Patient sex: F
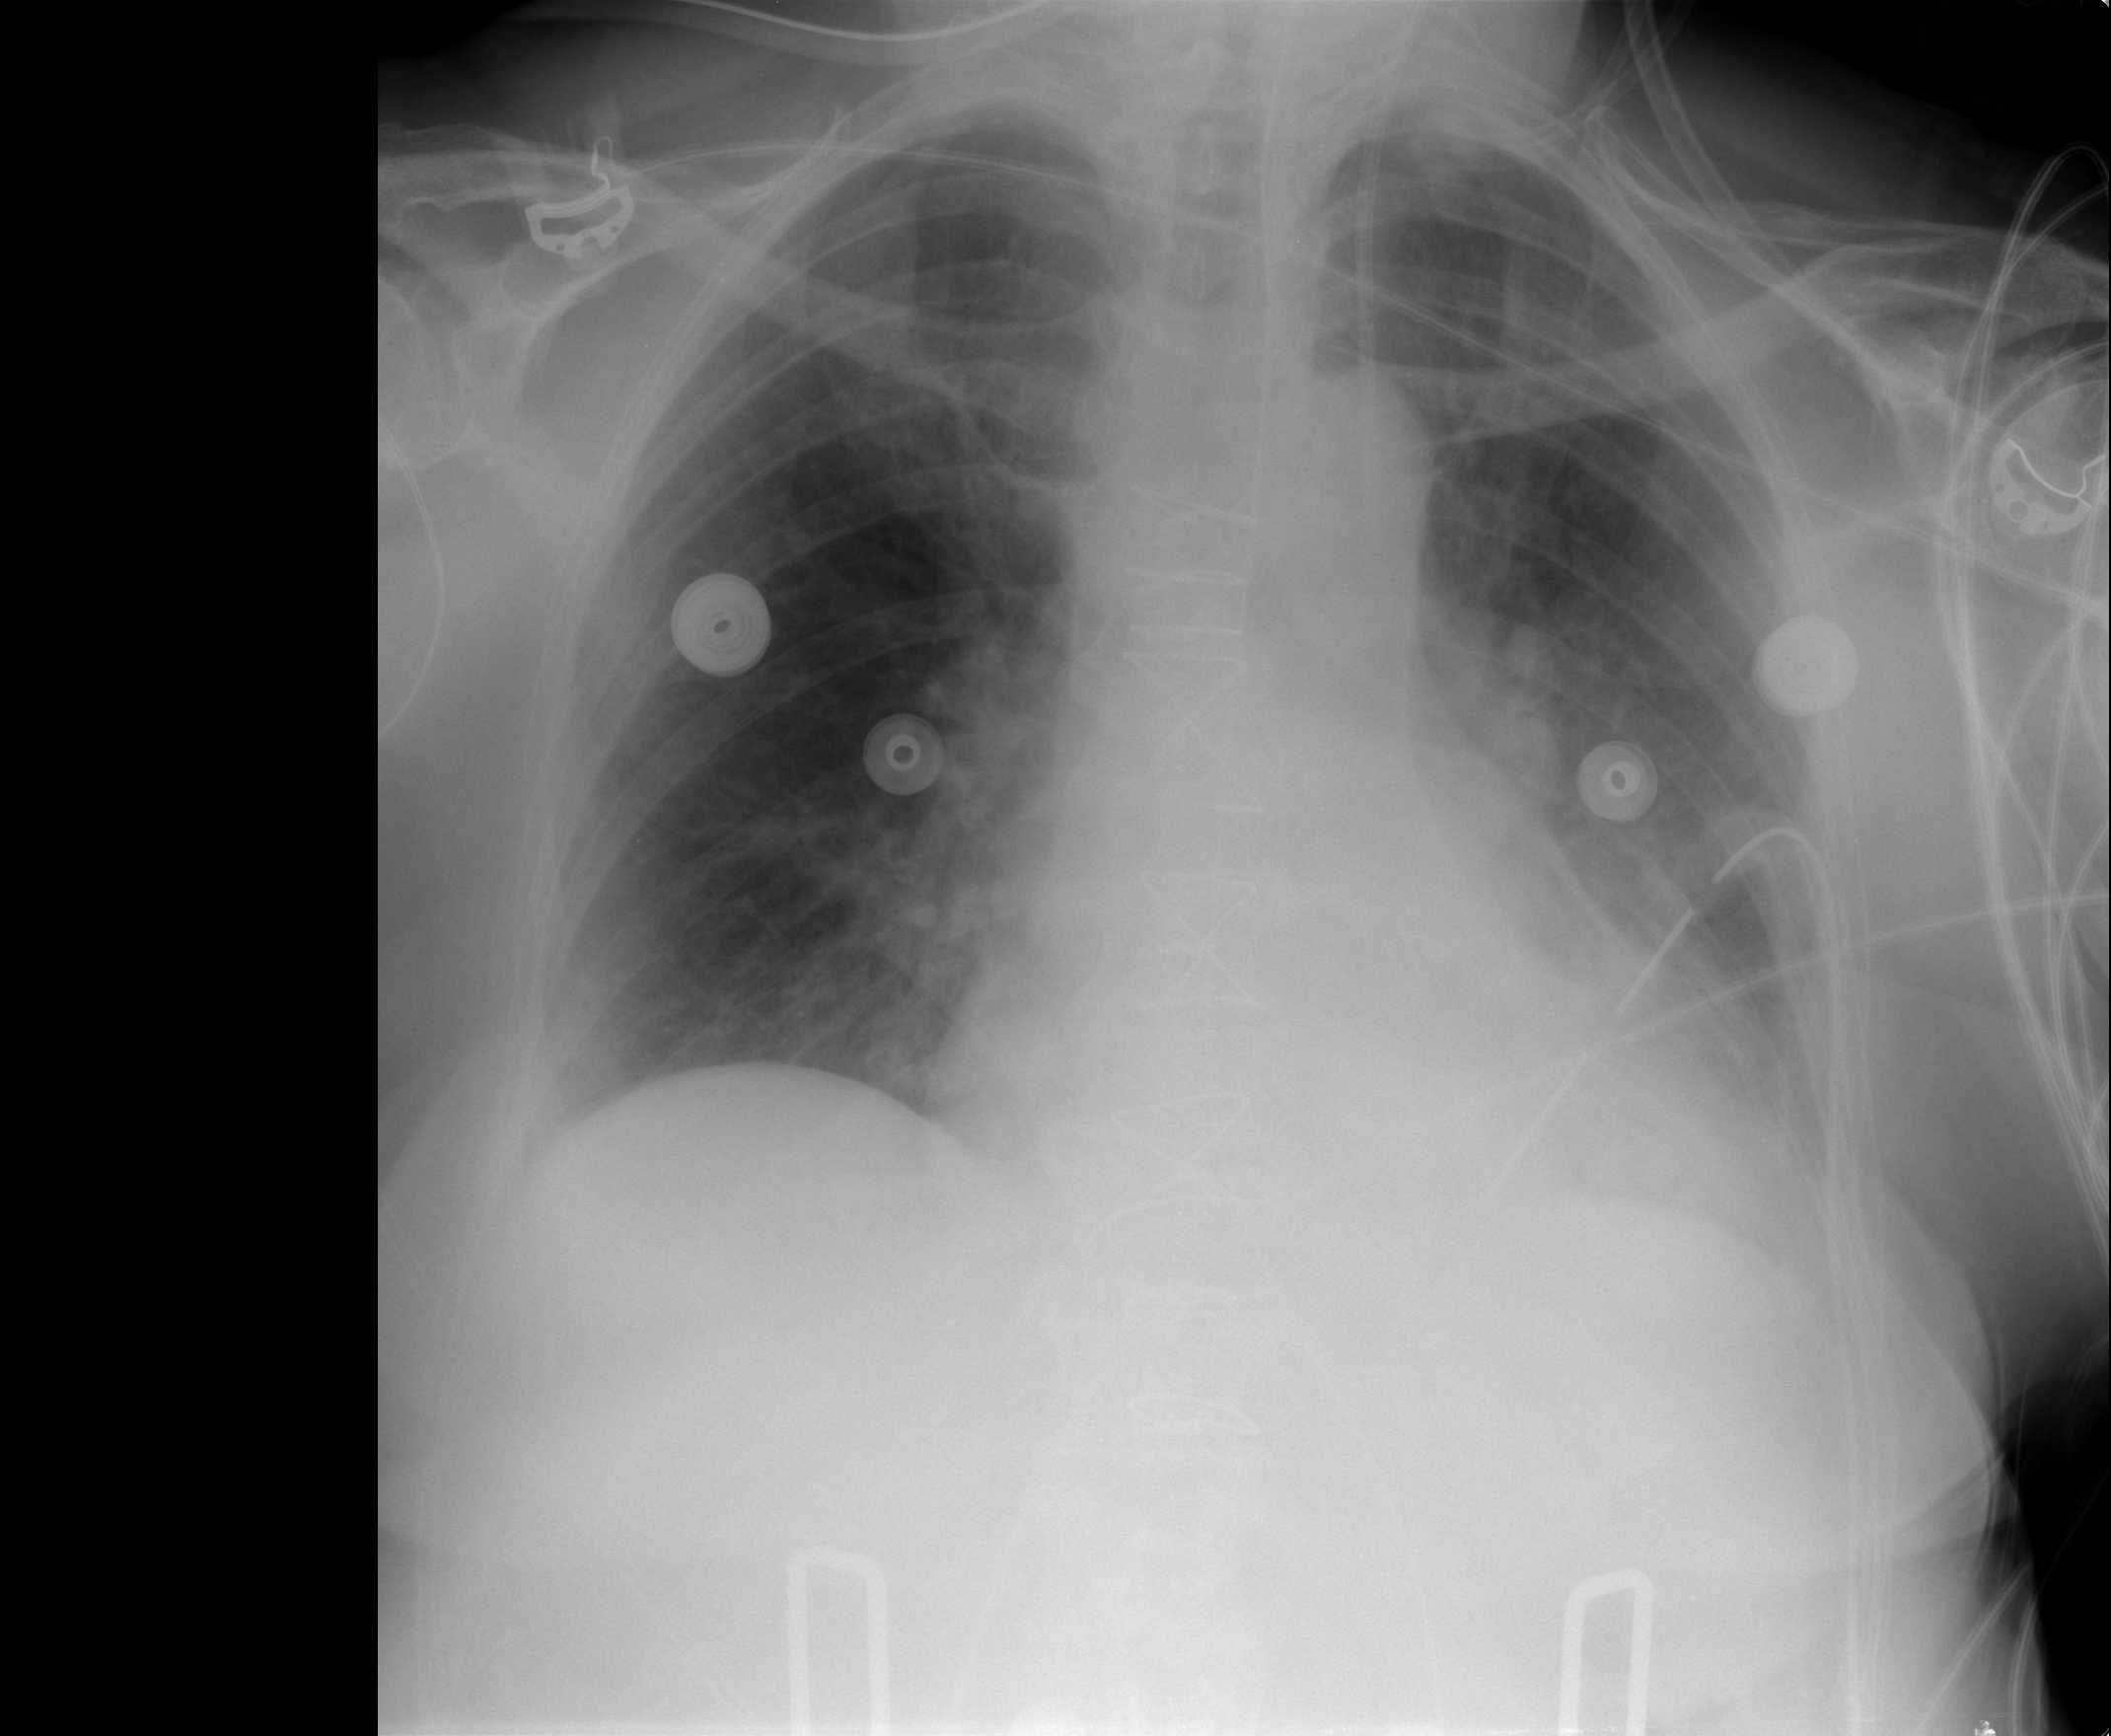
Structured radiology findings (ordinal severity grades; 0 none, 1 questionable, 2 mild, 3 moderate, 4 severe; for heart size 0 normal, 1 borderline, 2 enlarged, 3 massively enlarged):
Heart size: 2
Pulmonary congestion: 0
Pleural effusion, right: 0
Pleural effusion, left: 2
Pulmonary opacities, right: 0
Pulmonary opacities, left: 0
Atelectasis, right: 1
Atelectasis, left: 1